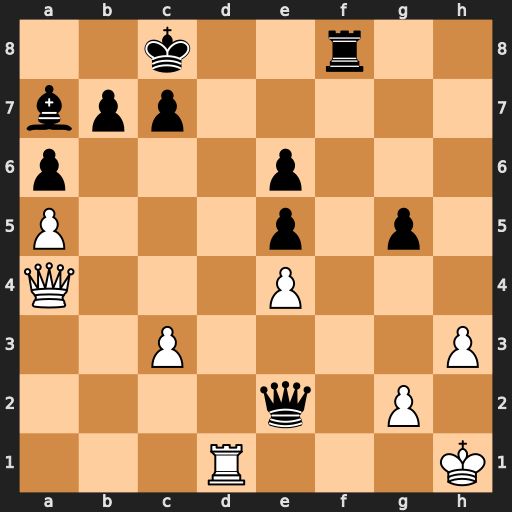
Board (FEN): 2k2r2/bpp5/p3p3/P3p1p1/Q3P3/2P4P/4q1P1/3R3K
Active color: w
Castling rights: -
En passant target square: -
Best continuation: Qd7+ Kb8 Qd8+ Rxd8 Rxd8#